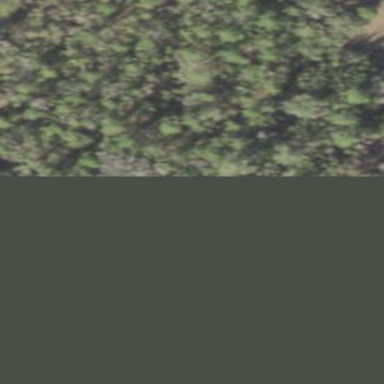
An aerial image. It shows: Mixed woodland area with various types of leaves.